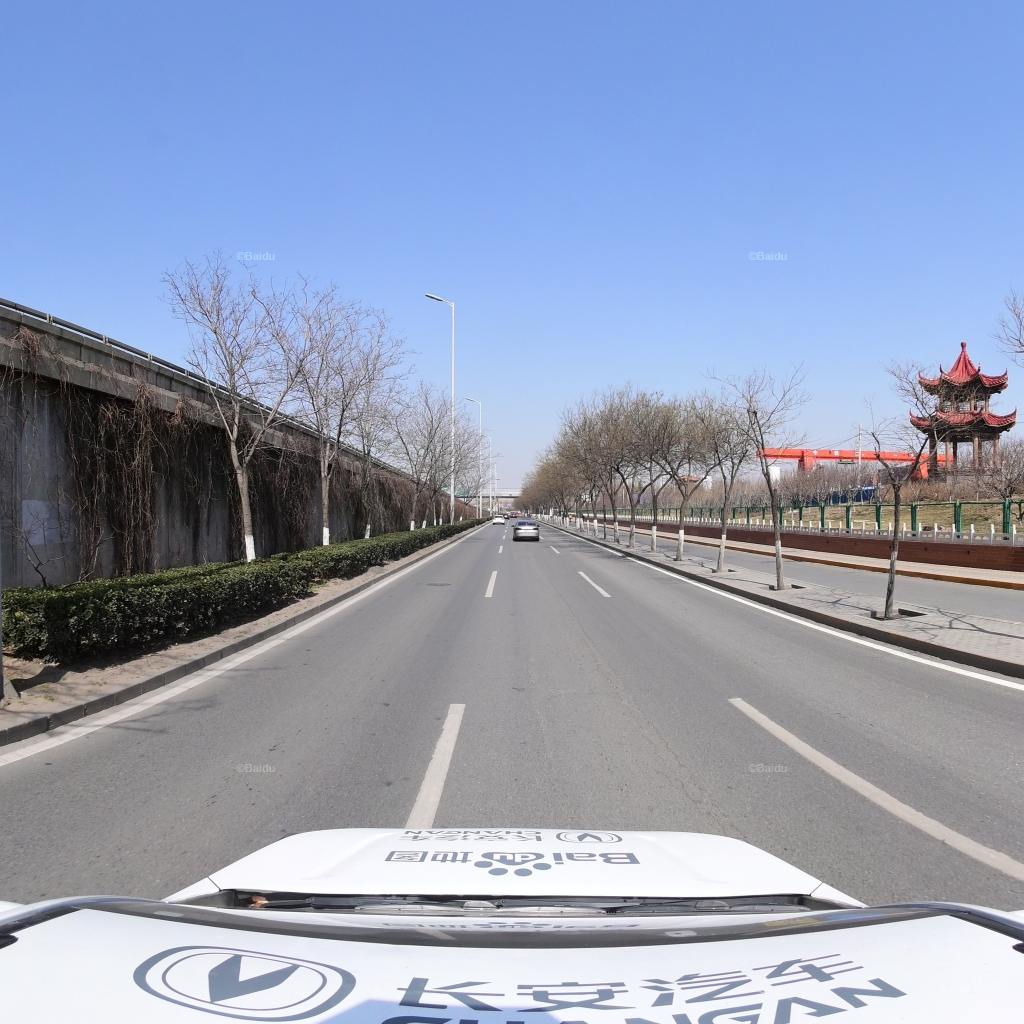
Region: Fengtai
Road damage annotations: longitudinal crack